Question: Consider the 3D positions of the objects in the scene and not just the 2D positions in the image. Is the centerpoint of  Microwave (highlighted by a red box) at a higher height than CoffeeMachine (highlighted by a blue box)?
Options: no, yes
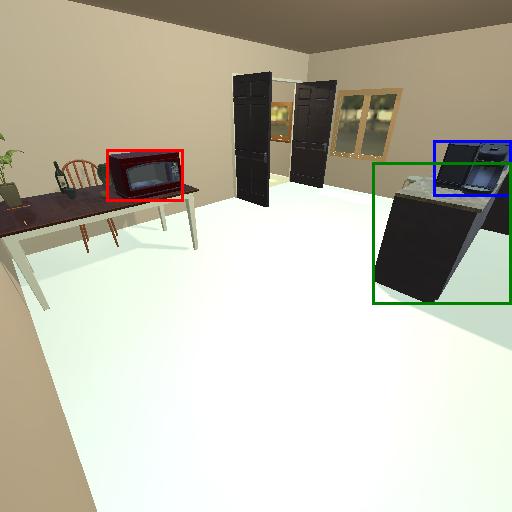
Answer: no